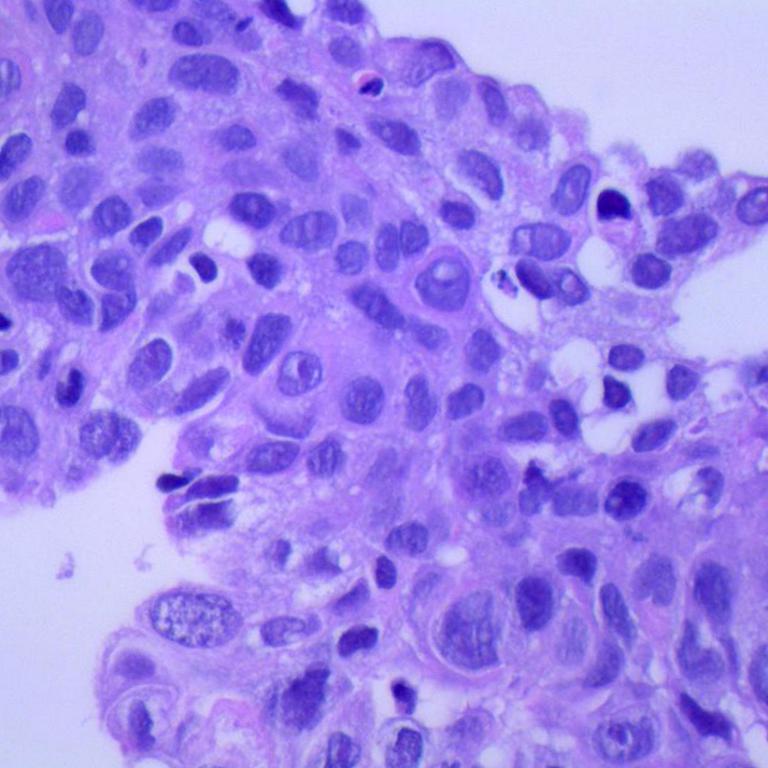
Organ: lung
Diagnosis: squamous carcinomas